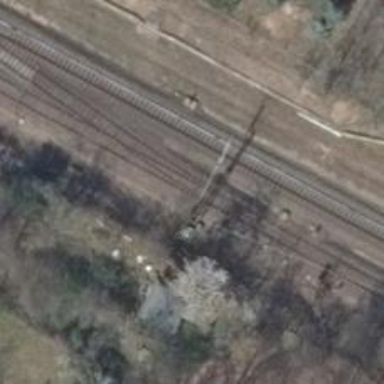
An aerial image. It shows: Railway switch.